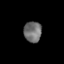
Tissue: skin
Cell type: Myeloid cells
Senescence score: 0.6965
Nuclear area (px): 359
Mean DAPI intensity: 111.95